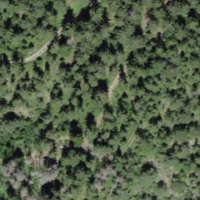
EUNIS habitat code: 43
Species observed at this site:
Cephalanthera rubra
Centaurea scabiosa